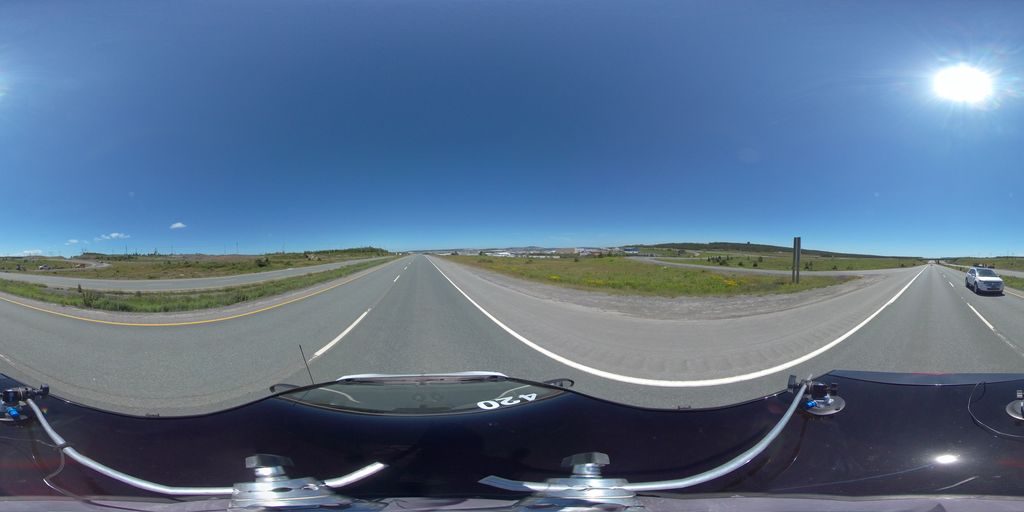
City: st_johns